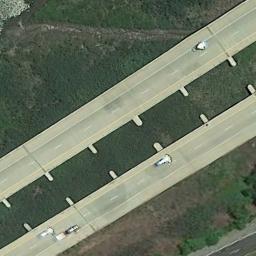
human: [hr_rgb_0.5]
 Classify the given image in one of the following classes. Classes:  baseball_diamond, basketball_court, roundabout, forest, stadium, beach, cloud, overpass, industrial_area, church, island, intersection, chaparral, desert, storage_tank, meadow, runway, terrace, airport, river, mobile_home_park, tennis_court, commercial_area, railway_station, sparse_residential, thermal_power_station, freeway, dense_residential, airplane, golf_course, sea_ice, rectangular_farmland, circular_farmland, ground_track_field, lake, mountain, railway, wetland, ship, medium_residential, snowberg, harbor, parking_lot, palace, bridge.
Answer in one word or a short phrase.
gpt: freeway